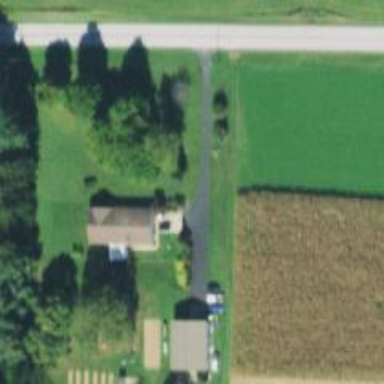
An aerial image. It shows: Driveway leading to service road.